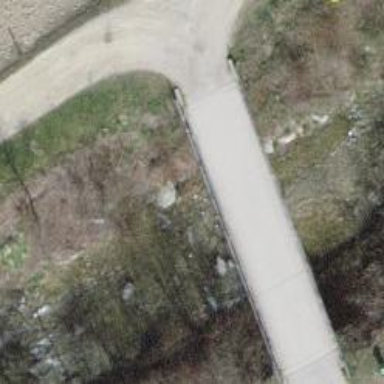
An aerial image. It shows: Unclassified road on bridge.